Question: This OpenGL program is written to draw a triangle and it got crashed.
Basically a set of triangle vertices is define as array named coordinate, then this array is passed to a buffer and the method glDrawArrays will draw the triangle based on the mode GL_TRIANGLES start from vertex 0, 3 vertices in total.
Am I right? And could someone show me where is the error? Here is the code:
'''
// Open an OpenGL window
GLFWwindow* window;
int k = 0;
/****Step 1: define vertices in (x, y, z) form****/
const GLfloat coordinates[] = {
-1.0f, -1.0f, 0.0f,
1.0f, -1.0f, 0.0f,
0.0f, 1.0f, 0.0f
};
/************************/
/**Step 2: send this triangle vertices to OpenGL through a buffer**/
GLuint vertexBuffer; // identify vertex buffer
void Render(void){
/************************/
glEnableVertexAttribArray(0);
glBindBuffer(GL_ARRAY_BUFFER, vertexBuffer);
glVertexAttribPointer(0, 3 /*size*/, GL_FLOAT /*type*/, GL_FALSE, 0, (void*)0);
glDrawArrays(GL_TRIANGLES, 0, 3);
//glDisableVertexAttribArray(0);
/************************/
// glClearColor(0., 1., 1., 1.); // blue colour
glClear( GL_COLOR_BUFFER_BIT );
// Swap front and back rendering buffers
glfwSwapBuffers(window);
//Poll for and process events
glfwPollEvents();
}
int main( void ) {
/*Initializing steps here*/
// Create a windowed mode window and its OpenGL context
window = glfwCreateWindow(700, 500, "Hello World", NULL, NULL);
// Make the window's context current
glfwMakeContextCurrent(window);
/**Step 2: send this triangle vertices to OpenGL through a buffer**/
glGenBuffers(1, &vertexBuffer); // generating 1 buffer, put resulting identifier in this buffer
glBindBuffer(GL_ARRAY_BUFFER, vertexBuffer);
glBufferData(GL_ARRAY_BUFFER, sizeof(coordinates), coordinates, GL_STATIC_DRAW);
/************************/
// Main loop
while( glfwWindowShouldClose(window) == 0) {
// OpenGL rendering goes here...
Render();
}
// Close window and terminate GLFW
glfwDestroyWindow(window);
glfwTerminate();
// Exit program
exit( EXIT_SUCCESS );
}
'''
Here is a screenshot of the output:

I found the error, this is because I create the OpenGL context after initializing GLEW. It causes program to crash.
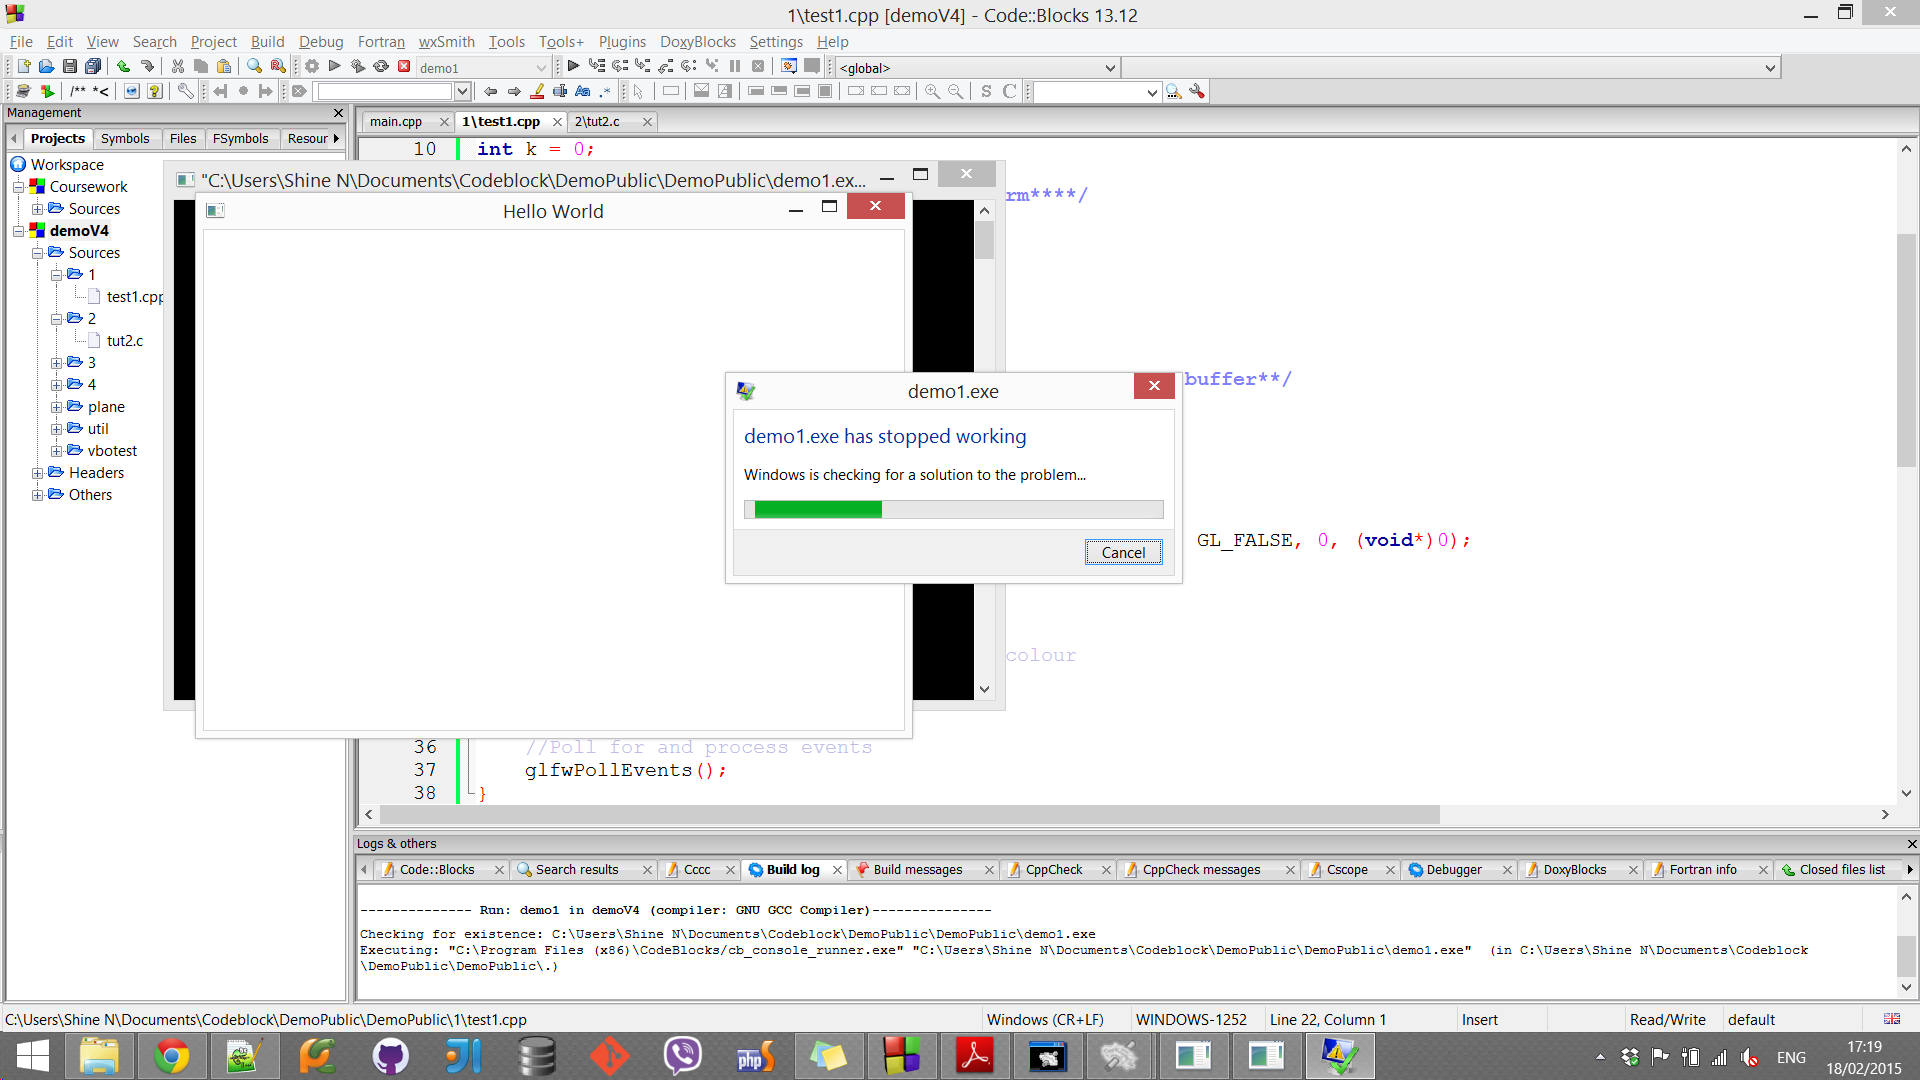
Answer: Ok, first of all you should have provided more details, but I figured them by myself. Here is it:
Missed headers:
'''
#include <stdlib.h>
#include <stdio.h>
#include <GL/glew.h>
#include <GLFW/glfw3.h>
'''
Makefile:
'''
CFLAGS = -Wall -O2
CFLAGS += $(shell pkg-config --cflags glfw3)
CFLAGS += $(shell pkg-config --cflags glew)
LDFLAGS += $(shell pkg-config --libs glfw3)
LDFLAGS += $(shell pkg-config --libs glew)
SOURCES = main.c
OUT = gl-test
CC = gcc
default: $(SOURCES)
$(CC) $(CFLAGS) $(LDFLAGS) $(SOURCES) -o $(OUT)
clean:
-rm -f $(OUT)
.PHONY: default clean
'''
Error occured: Segmentation fault, in next command:
'''
glGenBuffers(1, &vertexBuffer);
'''
But what I see is that returns NULL, so the error is already in very first instruction. You can figure out why this error happend like this:
'''
static void error_callback(int error, const char *description)
{
puts(description);
}
int main(void)
{
glfwSetErrorCallback(error_callback);
...
}
'''
And also it worth to modify window creating code to be like that:
'''
// Create a windowed mode window and its OpenGL context
window = glfwCreateWindow(700, 500, "Hello World", NULL, NULL);
if (window == NULL) {
fprintf(stderr, "Error in glfwCreateWindow
");
return EXIT_FAILURE;
}
'''
After this you can see next output in my terminal:
'''
The GLFW library is not initialized
Error in glfwCreateWindow
'''
Please try to do the same and confirm that you have the same problem. If no, please provide output from your terminal.
:
Ok, it seems like first of all you need to do the next just in the beginning:
'''
if (!glfwInit()) {
fprintf(stderr, "Error on GLWF init
");
return EXIT_FAILURE;
}
'''
It solves previous error, but I still have segmentation fault error.
:
Second error is that GLEW wasn't initialized. It seems GLEW init must be put when window is already created, like this:
'''
// Make the window's context current
glfwMakeContextCurrent(window);
glewinit_res = glewInit();
if (glewinit_res != GLEW_OK) {
fprintf(stderr, "Glew init error: %s
",
glewGetErrorString(glewinit_res));
return EXIT_FAILURE;
}
'''
Now I don't have any runtime errors, window shows up, but it only has black background and nothing on it. Anyway, I believe original error is fixed.
:
If you want to see your triangles, just remove function call.
Here is what I see:
.
Here is modified code that works for me (main.c file):
<URL>